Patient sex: M
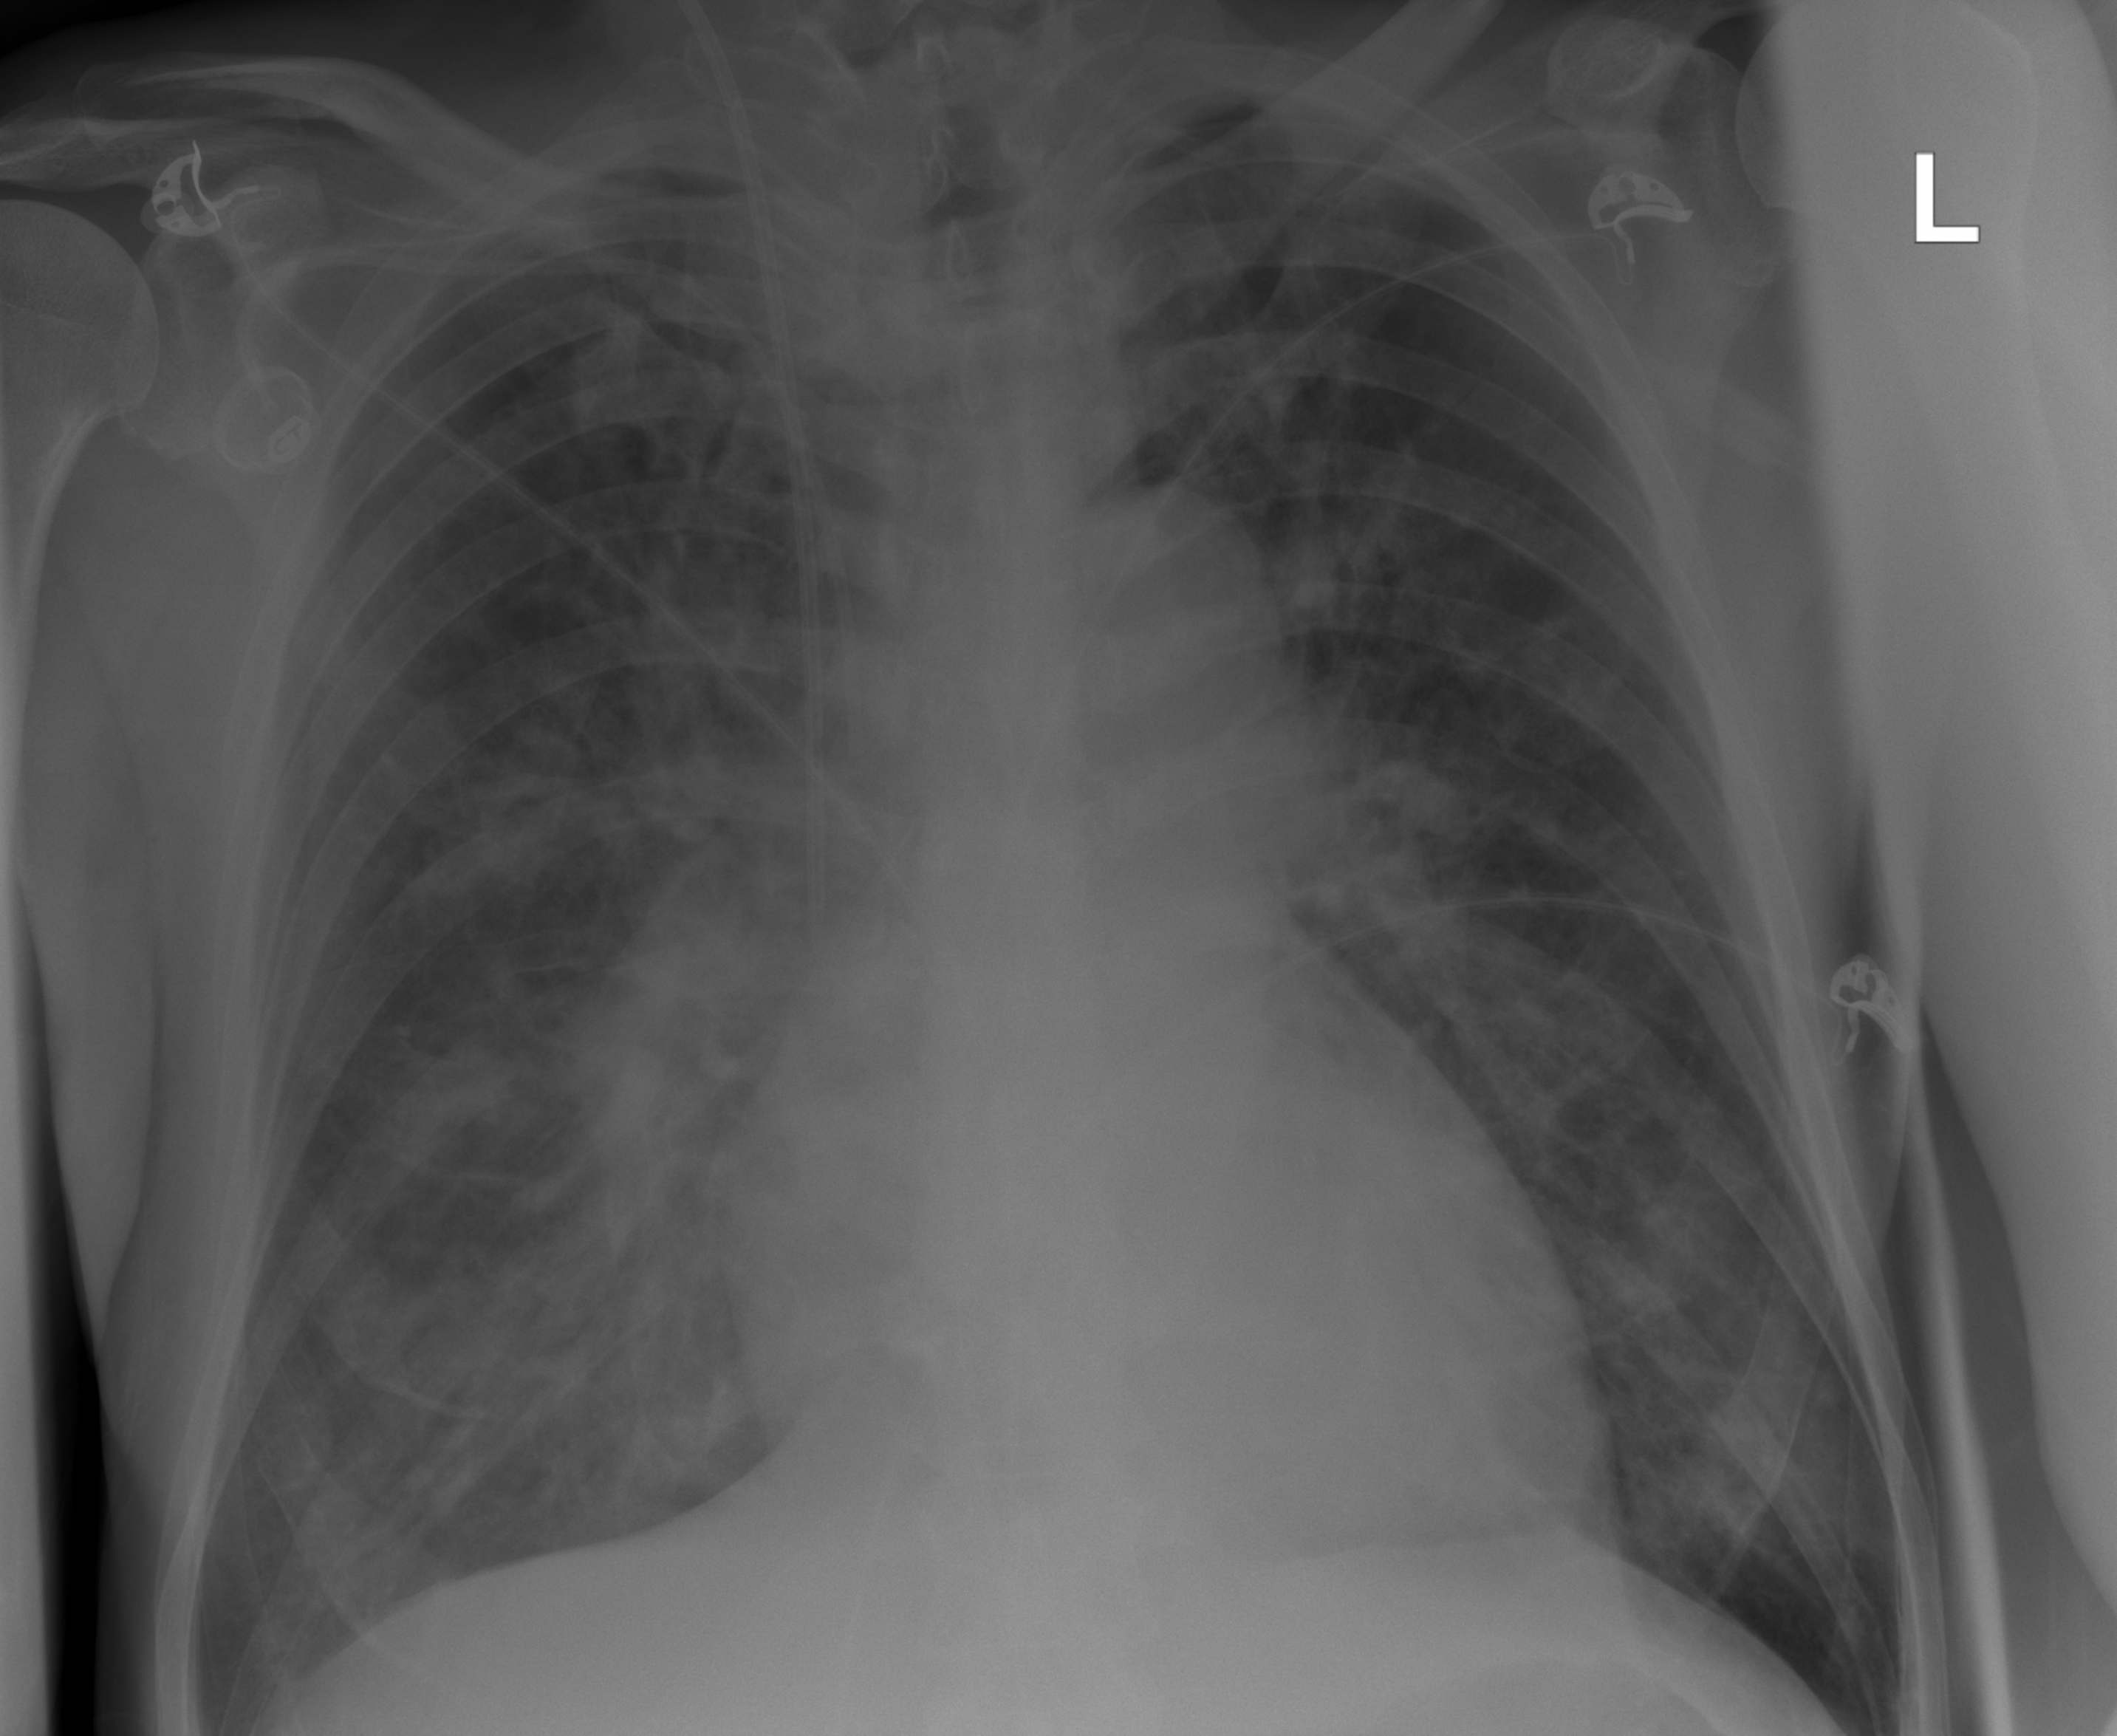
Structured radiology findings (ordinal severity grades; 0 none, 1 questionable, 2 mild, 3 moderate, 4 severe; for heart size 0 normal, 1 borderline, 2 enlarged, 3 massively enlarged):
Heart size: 0
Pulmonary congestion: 3
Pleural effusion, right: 0
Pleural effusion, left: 0
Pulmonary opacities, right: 2
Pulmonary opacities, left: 2
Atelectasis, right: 2
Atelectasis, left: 0